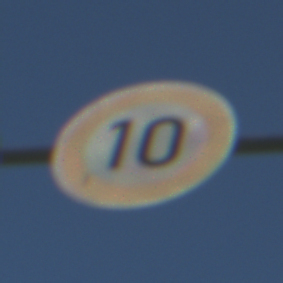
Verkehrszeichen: Geschwindigkeit10
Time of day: MorningAfternoon
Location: Outdoor (Nature)
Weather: Clear
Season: NotSpecified
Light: Natural